Question: I am trying to place the "View my Resume" div next to the linkedin image, but the div is getting placed little bit downwards. I've tried using float and inline-block but the div always remains a little downwards than the image.

'''
<div id="DIV_1">
<a href="" style="text-decoration:none;">
<img src="linkedin.png" style="display: inline-block;">
</a>
<div id="BUTTON_4" style="display: inline-block;">
<span id="SPAN_5">View my Resume</span>
</div>
</div>
'''
'''
#DIV_1 {
margin: 0 auto;
color: rgb(34, 34, 34);
text-align: center;
text-decoration: none solid rgb(34, 34, 34);
white-space: nowrap;
width: 572px;
border: 0px none rgb(34, 34, 34);
font: normal normal normal 13px/normal Arial, sans-serif;
outline: rgb(34, 34, 34) none 0px;
}
#SPAN_5 {
color: rgb(68, 68, 68);
cursor: default;
text-align: center;
text-decoration: none solid rgb(68, 68, 68);
vertical-align: top;
white-space: nowrap;
align-self: flex-start;
border: 0px none rgb(68, 68, 68);
font: normal normal bold 12px/27px Arial, sans-serif;
outline: rgb(68, 68, 68) none 0px;
}
#BUTTON_4 {
color: rgb(68, 68, 68);
height: 29px;
min-width: 54px;
text-decoration: none solid rgb(68, 68, 68);
white-space: nowrap;
width: 114px;
background: rgba(0, 0, 0, 0) -webkit-linear-gradient(top, rgb(245, 245, 245), rgb(241, 241, 241)) repeat scroll 0% 0% / auto padding-box border-box;
border: 1px solid rgba(0, 0, 0, <PHONE>);
border-radius: 2px 2px 2px 2px;
font: normal normal bold 11px/29px Arial;
margin: 16px 8px;
outline: rgb(68, 68, 68) none 0px;
padding: 0px 8px;
}
'''
Demo: <URL>
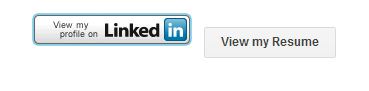
Answer: Add <URL> to the style of your 'img':
'''
<img src="http://placehold.it/40x40" style="vertical-align: middle;">
'''
<URL>.